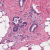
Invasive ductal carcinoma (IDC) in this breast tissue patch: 1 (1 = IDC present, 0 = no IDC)